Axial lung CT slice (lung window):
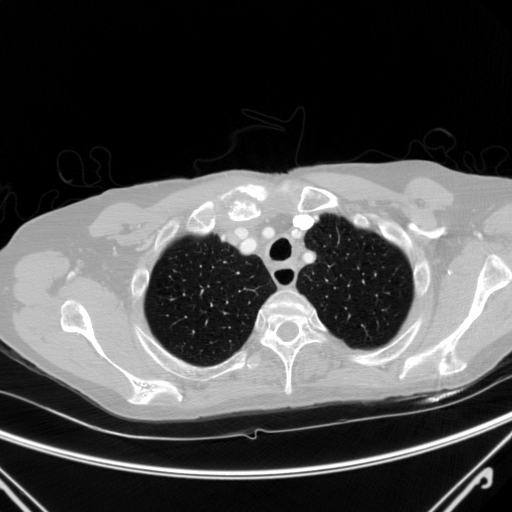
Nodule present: no